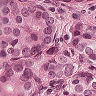
Metastatic tissue present: yes